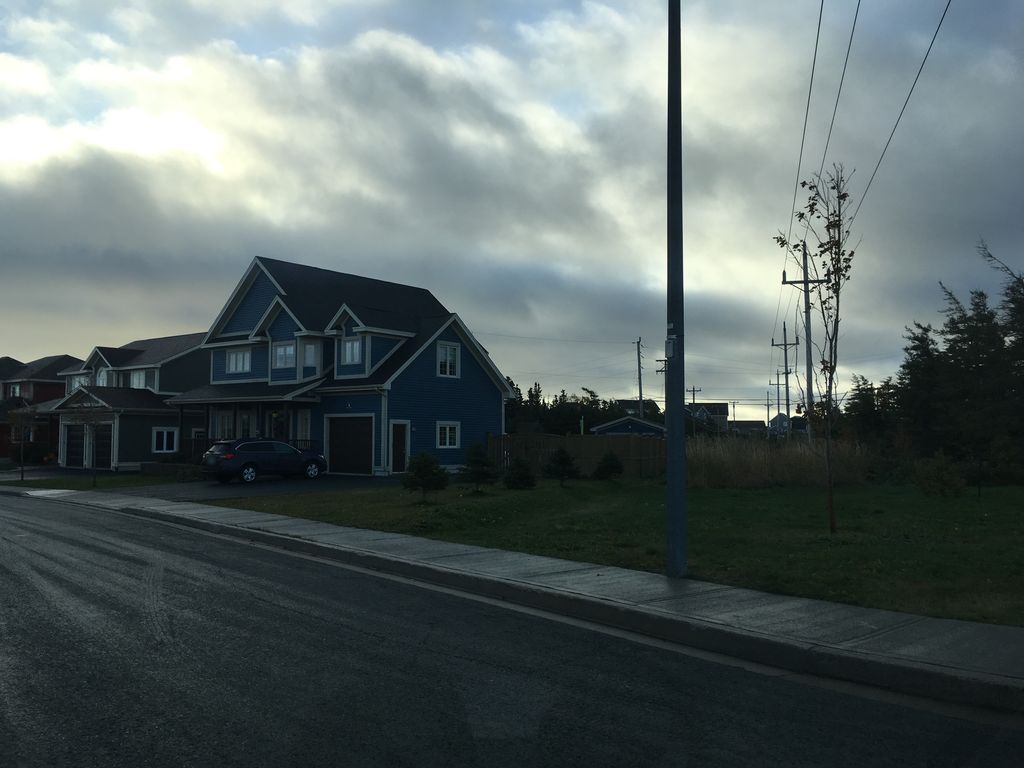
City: st_johns